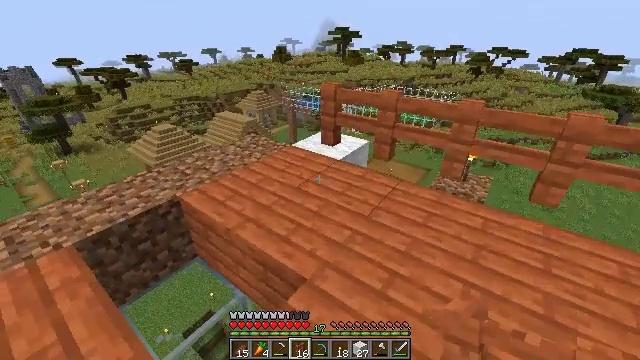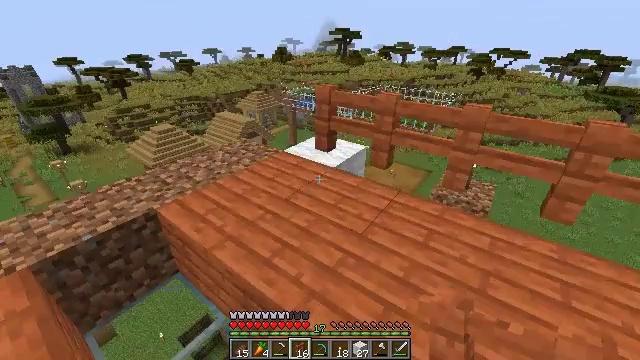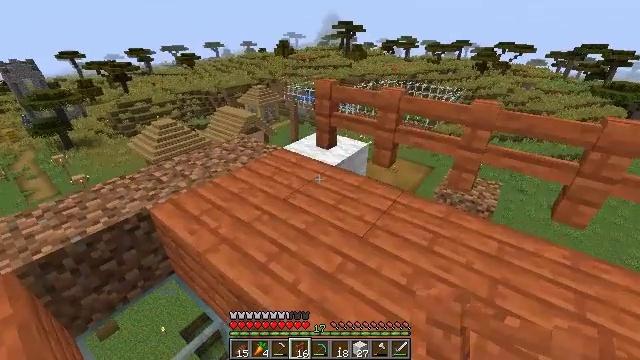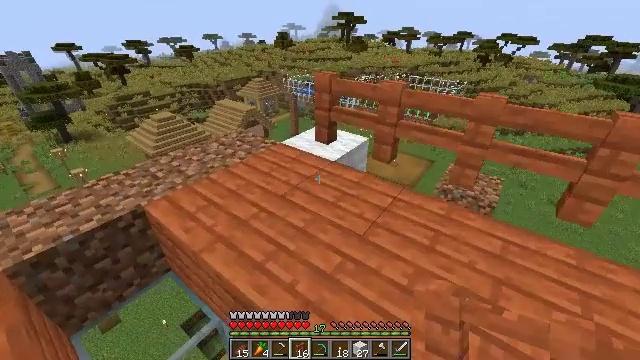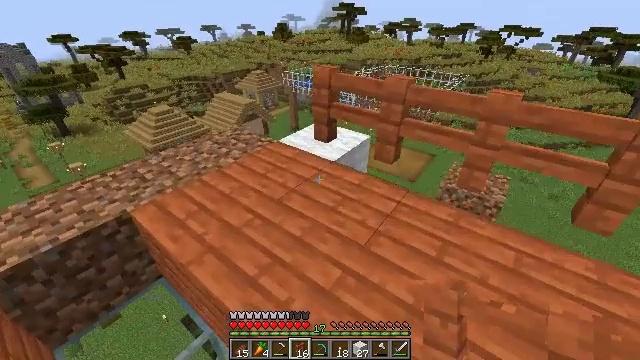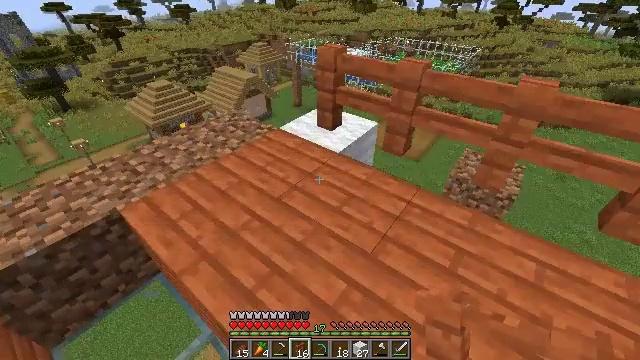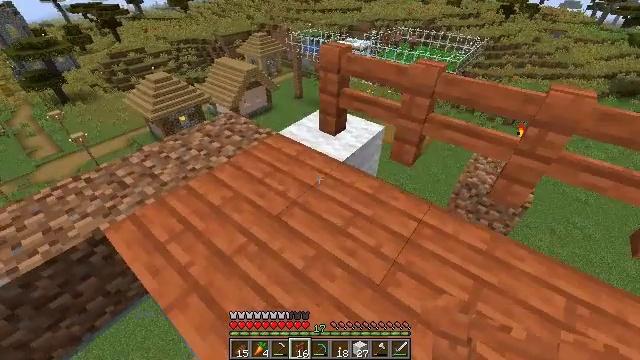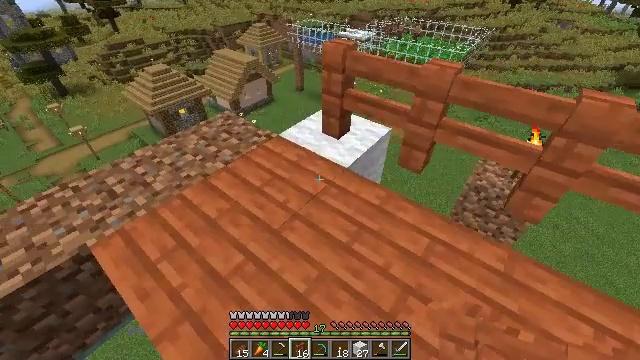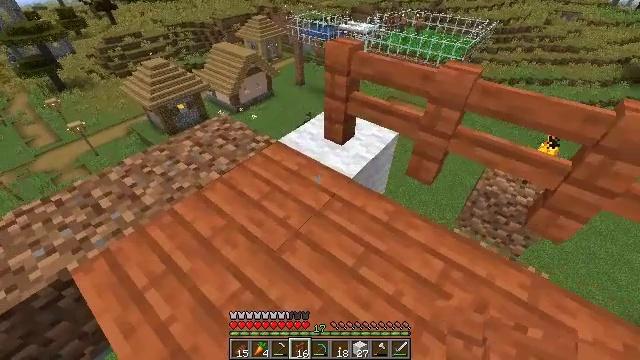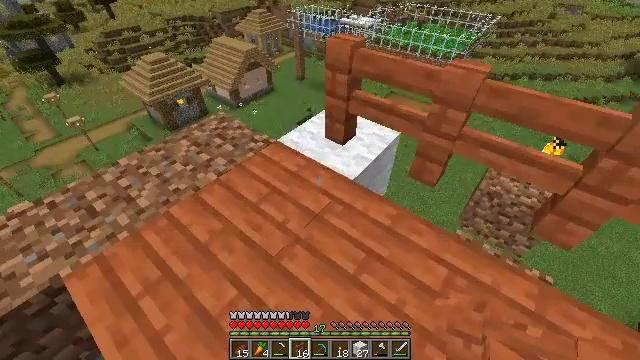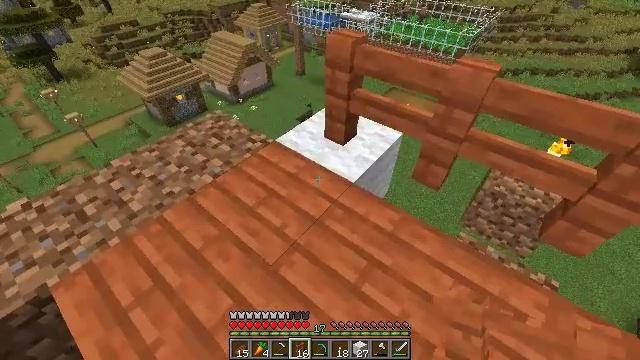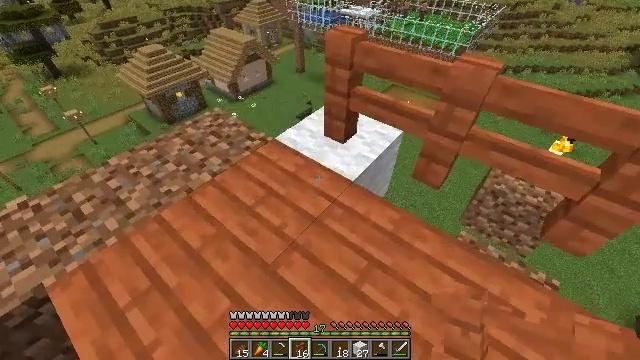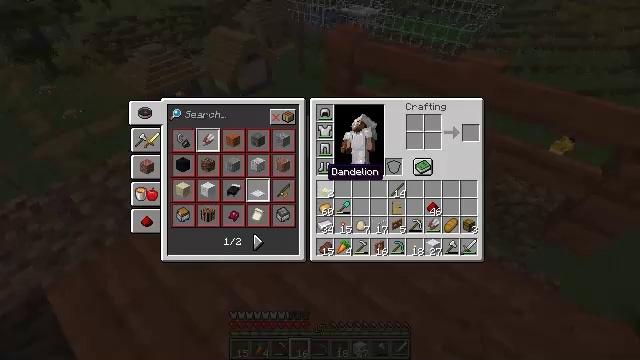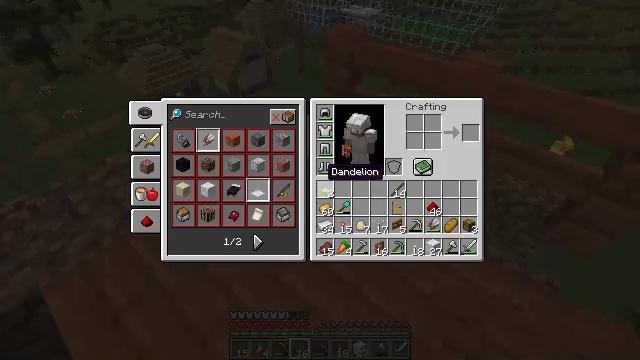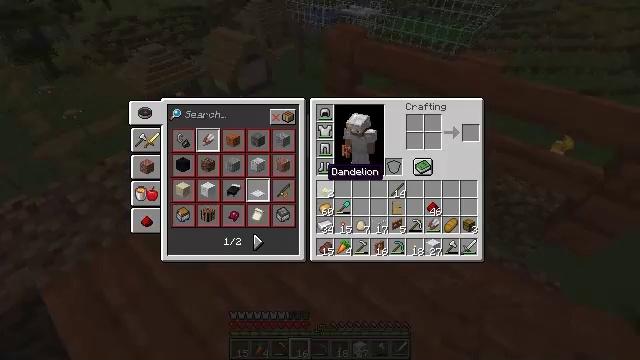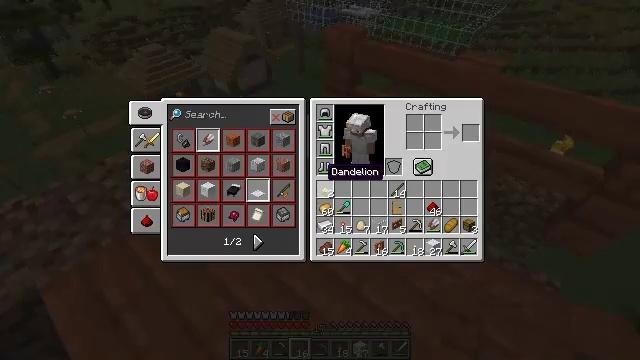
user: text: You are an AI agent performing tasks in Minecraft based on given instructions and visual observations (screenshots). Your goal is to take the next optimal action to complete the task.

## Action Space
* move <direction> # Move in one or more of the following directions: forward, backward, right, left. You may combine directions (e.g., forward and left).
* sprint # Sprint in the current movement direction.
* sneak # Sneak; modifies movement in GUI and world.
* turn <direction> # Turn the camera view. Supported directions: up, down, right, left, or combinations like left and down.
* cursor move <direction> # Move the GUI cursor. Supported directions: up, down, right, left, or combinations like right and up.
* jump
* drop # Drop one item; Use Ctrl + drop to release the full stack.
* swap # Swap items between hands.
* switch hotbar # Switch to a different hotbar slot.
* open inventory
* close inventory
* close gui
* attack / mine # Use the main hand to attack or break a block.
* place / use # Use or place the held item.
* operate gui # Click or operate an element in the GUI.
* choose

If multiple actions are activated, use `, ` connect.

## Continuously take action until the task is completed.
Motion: motion action
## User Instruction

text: Mine the white wool block.
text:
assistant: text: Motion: move forward
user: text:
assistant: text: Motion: move forward, turn down
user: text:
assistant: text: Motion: move forward, turn down
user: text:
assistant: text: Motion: move forward, turn down
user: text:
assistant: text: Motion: move forward, turn down
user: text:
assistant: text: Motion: move forward, turn down
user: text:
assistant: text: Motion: move forward, turn down
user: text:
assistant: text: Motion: move forward, turn down
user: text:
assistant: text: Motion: turn down
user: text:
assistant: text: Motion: turn down
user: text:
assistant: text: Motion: no_op
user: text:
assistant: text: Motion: open inventory
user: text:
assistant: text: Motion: open inventory
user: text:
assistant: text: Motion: open inventory
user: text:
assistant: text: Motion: open inventory
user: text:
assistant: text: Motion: no_op
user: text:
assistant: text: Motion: cursor move right
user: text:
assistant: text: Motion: cursor move right and down
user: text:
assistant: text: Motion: cursor move right
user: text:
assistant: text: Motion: cursor move right
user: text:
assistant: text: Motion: no_op
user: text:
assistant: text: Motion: cursor move right
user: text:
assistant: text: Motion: no_op
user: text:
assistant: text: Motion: no_op
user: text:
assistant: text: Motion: cursor move left and down
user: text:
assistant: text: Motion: cursor move left
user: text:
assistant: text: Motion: no_op
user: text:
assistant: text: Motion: no_op
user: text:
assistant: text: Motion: cursor move left
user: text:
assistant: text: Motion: no_op